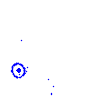
Particle: kaon